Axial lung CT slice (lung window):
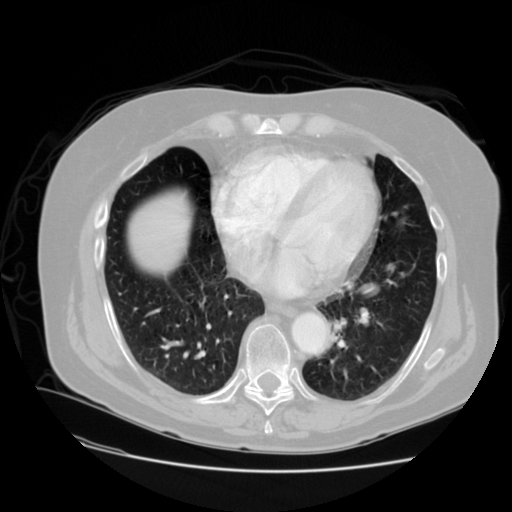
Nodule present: no